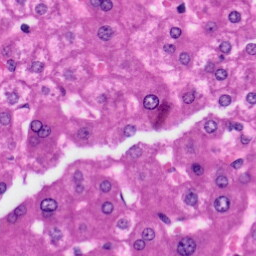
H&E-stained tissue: Liver